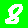
Digit: 8